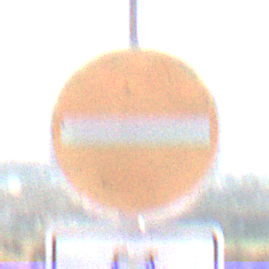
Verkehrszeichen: VerbotDerEinfahrt
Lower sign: EinspurigeFahrzeugeFrei1
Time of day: MorningAfternoon
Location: Outdoor (Nature)
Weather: PartlyCloudy
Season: NotSpecified
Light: Natural